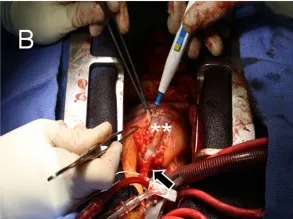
Intra-operative Images of Giant Right Coronary Artery Aneurysm Resection. (B) Surgical exposure of the lesion demonstrates a giant aneurysm (**) that is contiguous with the right coronary artery (arrow).
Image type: medical_photograph (other_medical_photograph)